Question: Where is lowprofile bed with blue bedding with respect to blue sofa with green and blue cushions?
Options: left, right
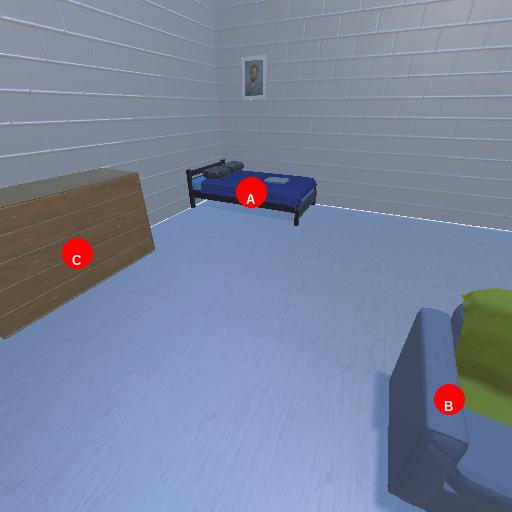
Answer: left